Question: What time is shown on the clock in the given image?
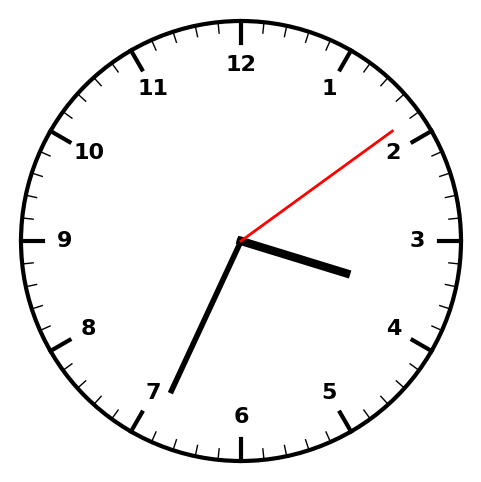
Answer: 03:34:09